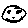
Label: smiley face